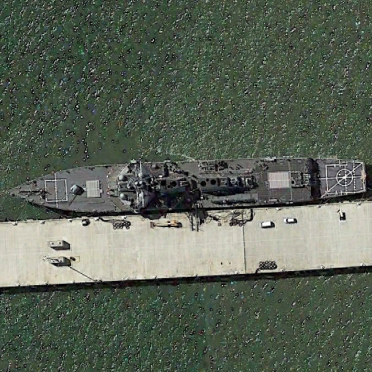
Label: destroyer